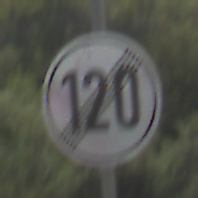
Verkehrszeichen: EndeGeschwindigkeit120
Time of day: Midday
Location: Outdoor (Nature)
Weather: PartlyCloudy
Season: NotSpecified
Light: Natural